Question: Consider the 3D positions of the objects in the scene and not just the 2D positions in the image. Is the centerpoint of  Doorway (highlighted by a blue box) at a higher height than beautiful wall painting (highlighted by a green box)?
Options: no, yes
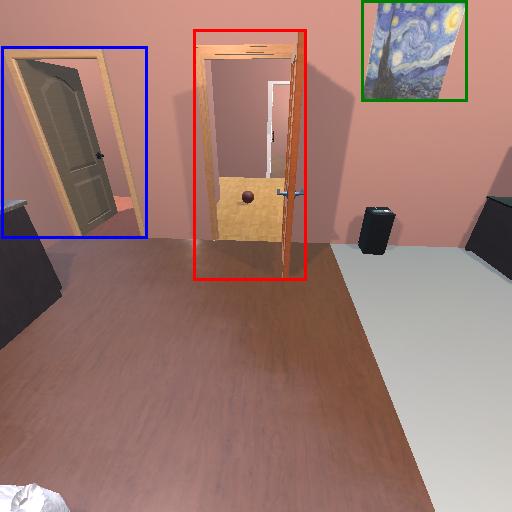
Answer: no